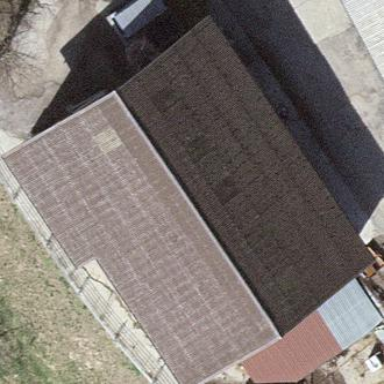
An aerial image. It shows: Stable building with gabled roof.